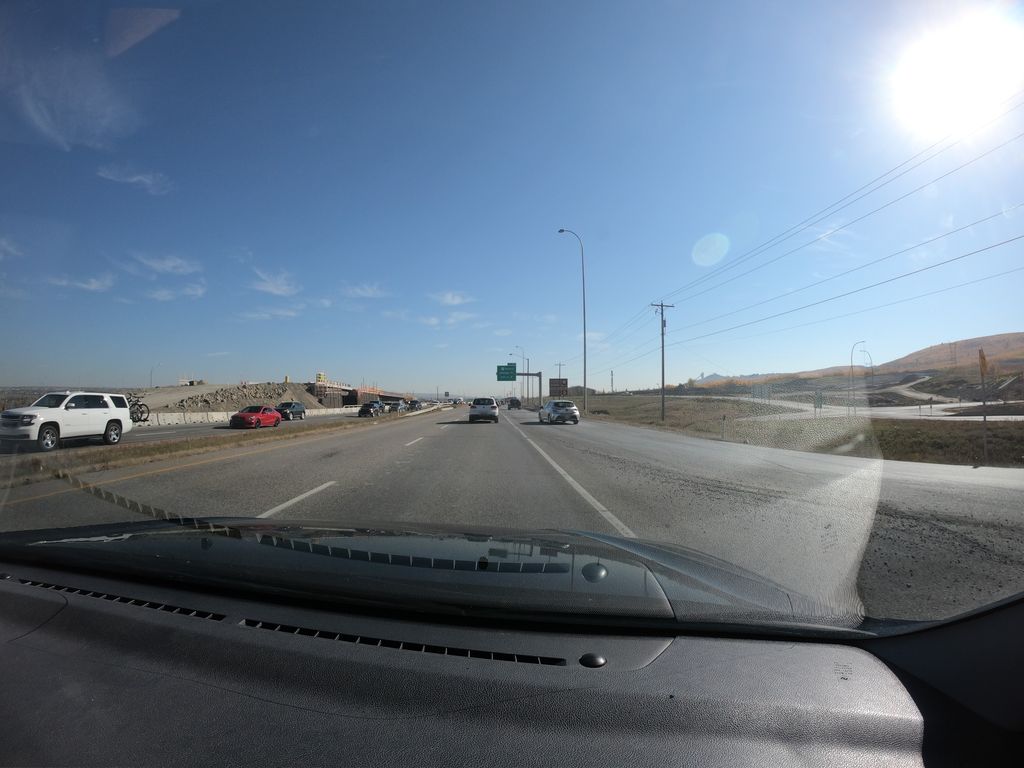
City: calgary